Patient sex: M
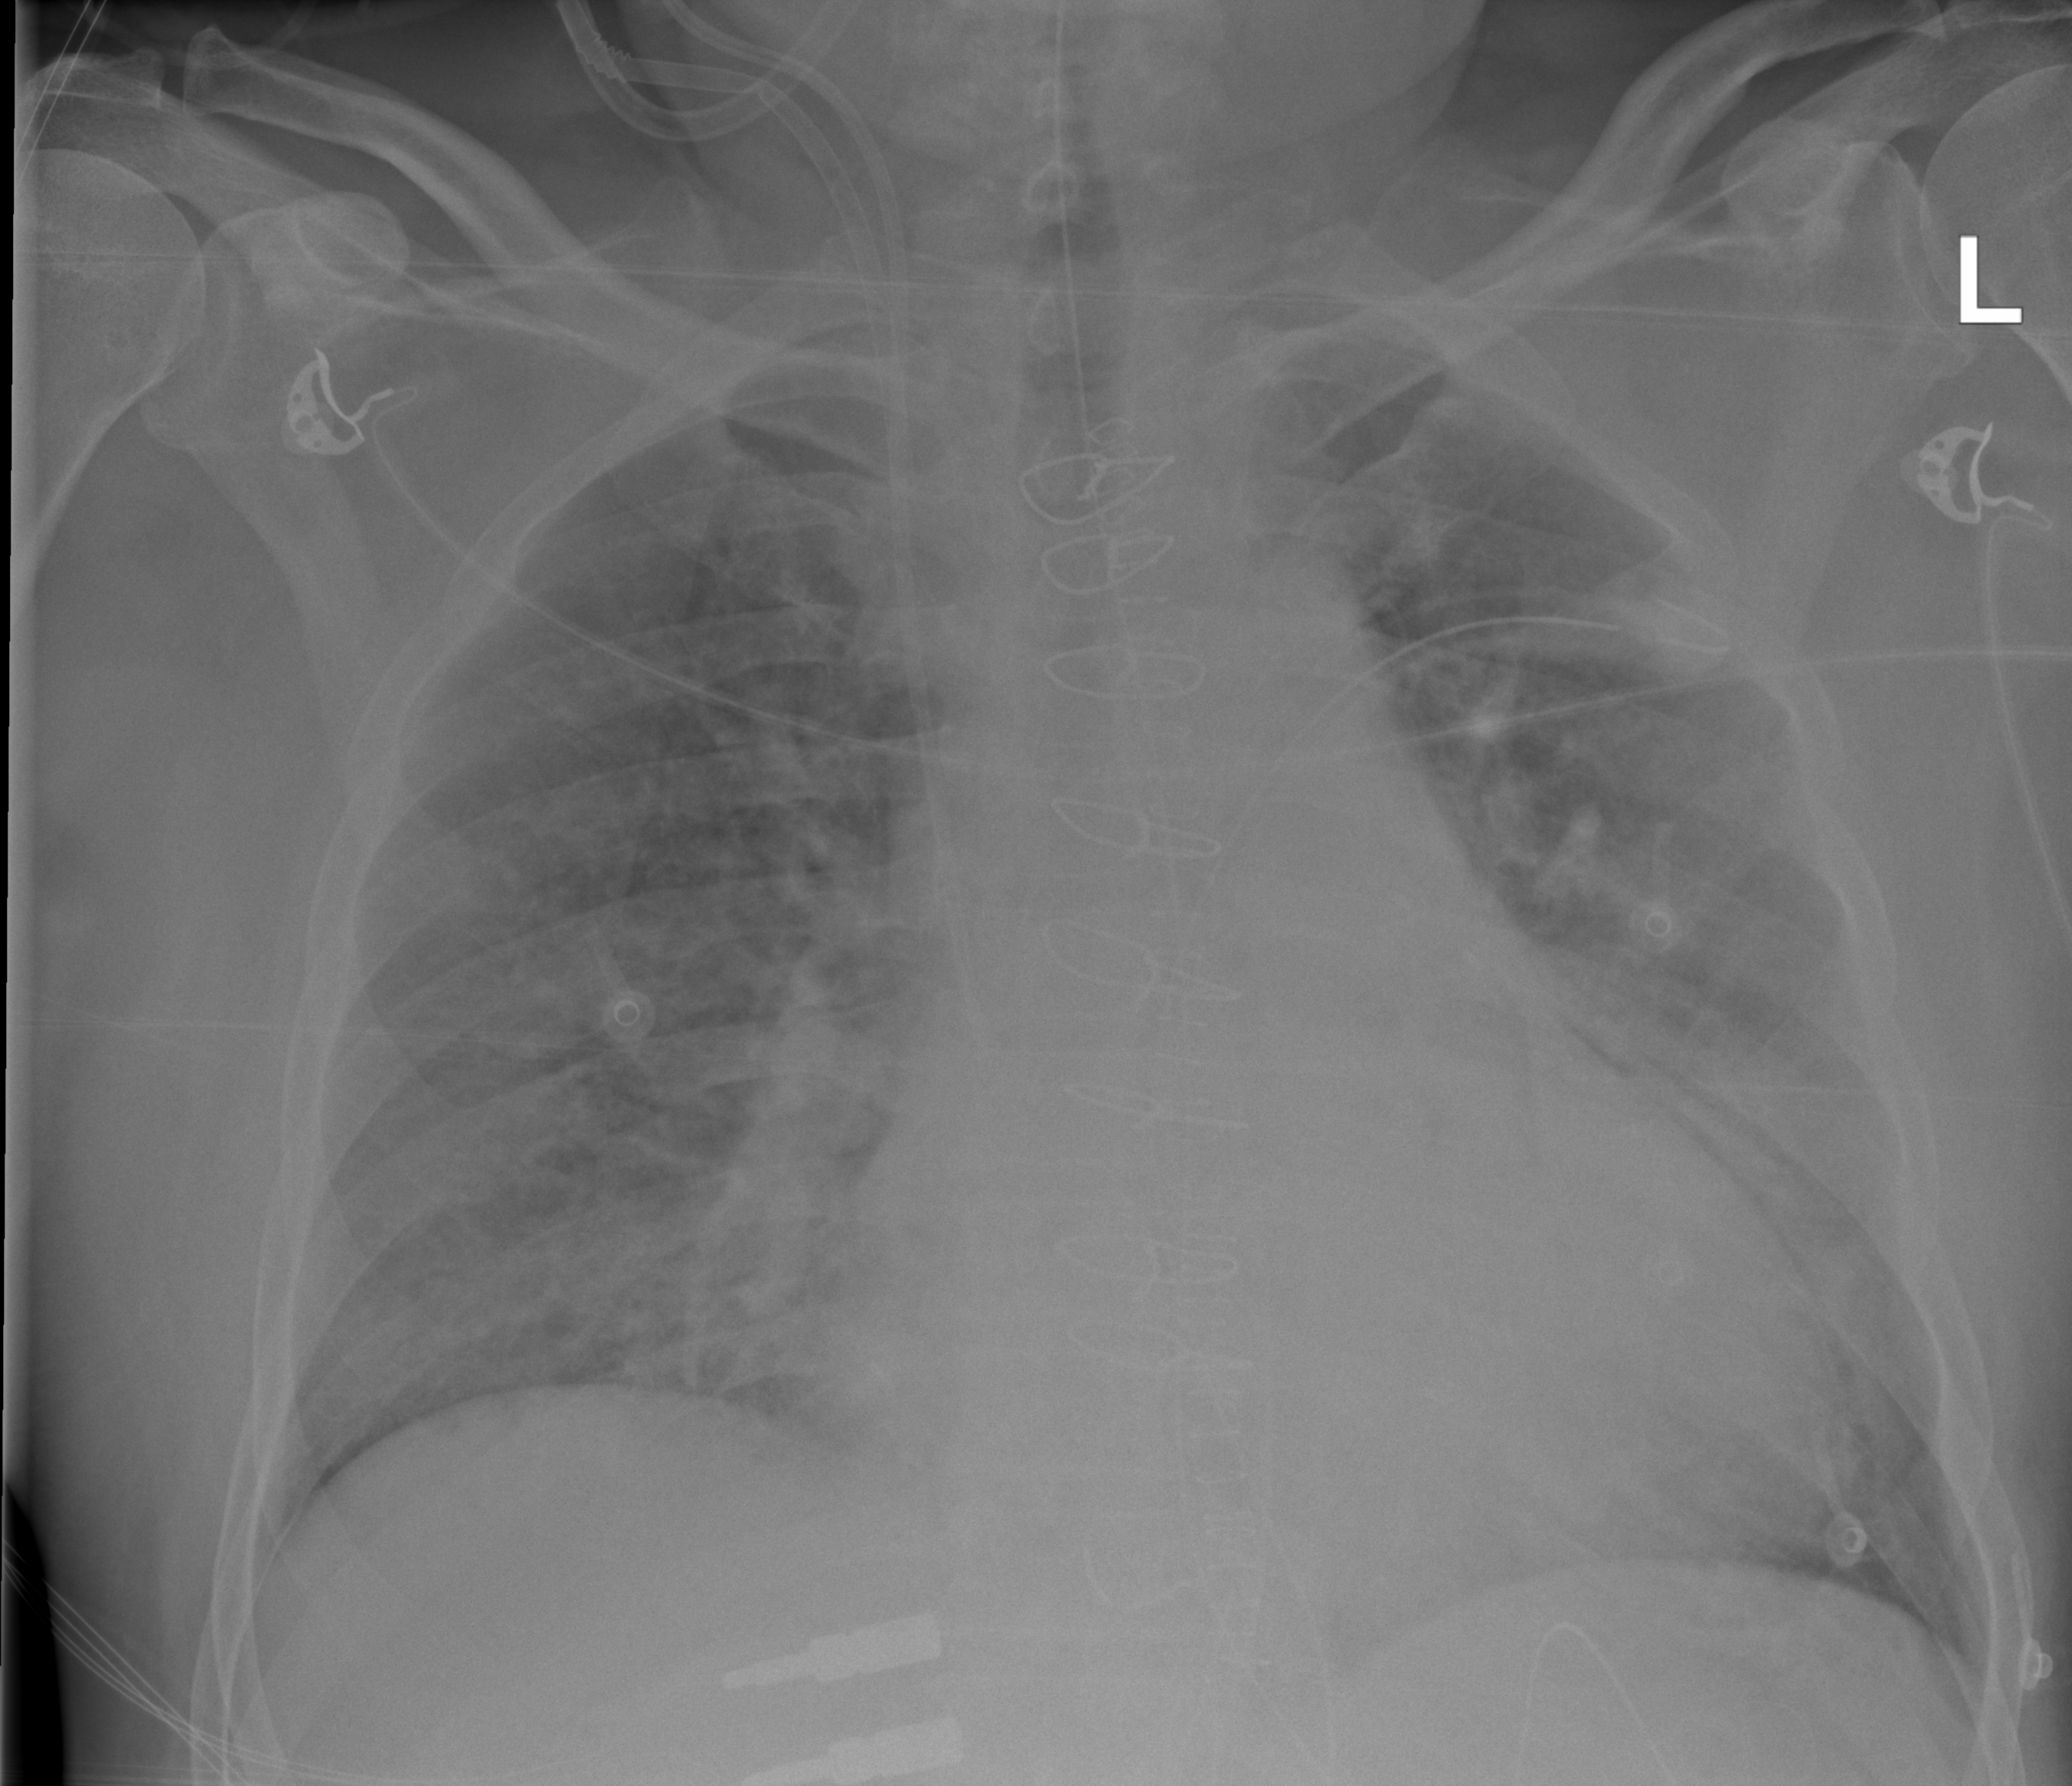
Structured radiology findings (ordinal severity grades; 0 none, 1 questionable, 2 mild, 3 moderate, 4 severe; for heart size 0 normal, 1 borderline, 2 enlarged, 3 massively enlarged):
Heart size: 2
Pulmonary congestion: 3
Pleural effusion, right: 0
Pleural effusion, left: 0
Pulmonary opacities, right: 2
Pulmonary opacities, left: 2
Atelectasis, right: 2
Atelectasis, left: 2